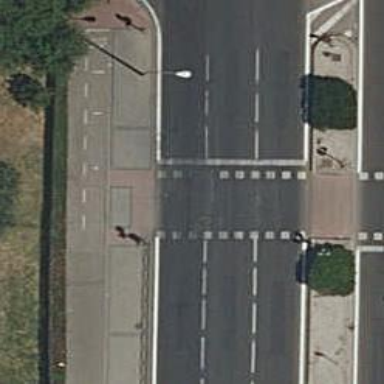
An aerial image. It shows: Road with traffic signals and zebra crossing with traffic signals.